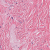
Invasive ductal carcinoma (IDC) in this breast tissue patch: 0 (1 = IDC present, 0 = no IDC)